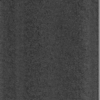
Label: dusty